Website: apple
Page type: customer-info-address
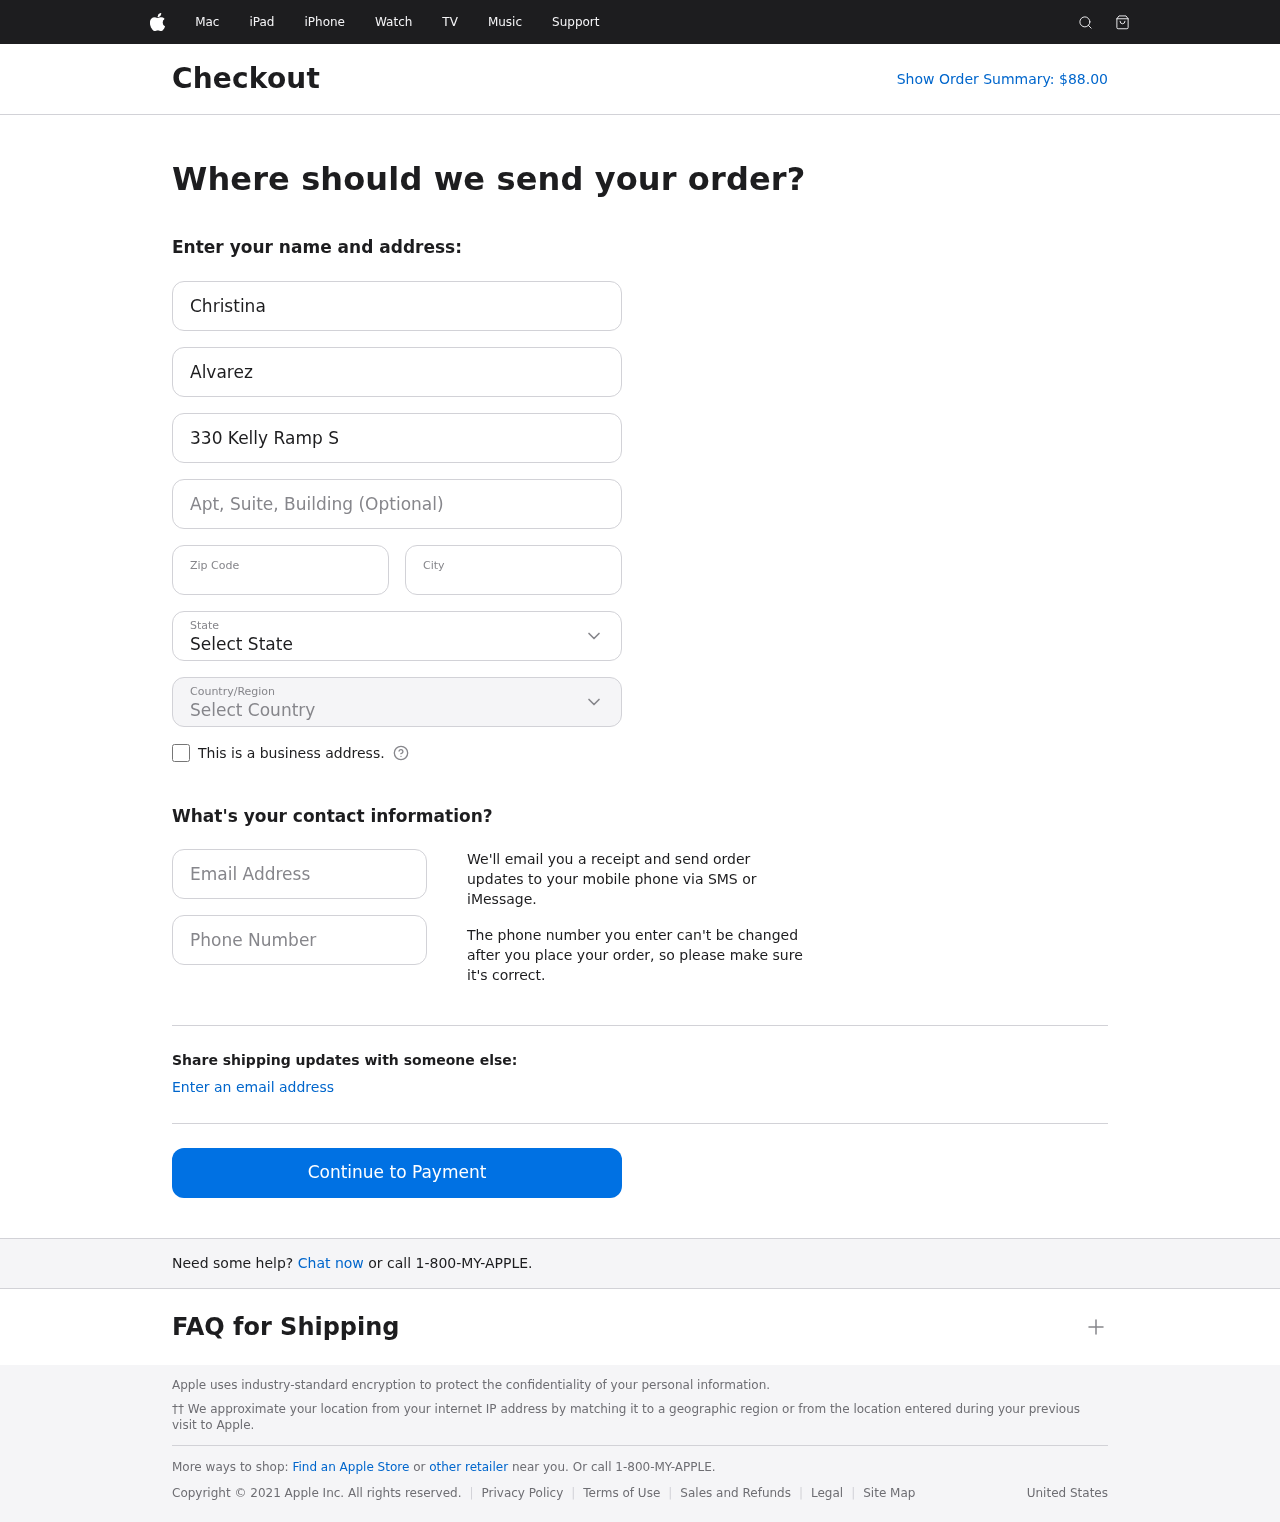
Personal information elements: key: PII_CITY
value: Port Michelle
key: PII_COUNTRY
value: United States
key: PII_EMAIL
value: christinaalvarez@hotmail.com
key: PII_FIRSTNAME
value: Christina
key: PII_LASTNAME
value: Alvarez
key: PII_PHONE
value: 8682827086
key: PII_POSTCODE
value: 64504
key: PII_STATE
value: Tennessee
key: PII_STREET
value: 330 Kelly Ramp Suite 670
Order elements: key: ORDER_TOTAL
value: Show Order Summary: $88.00